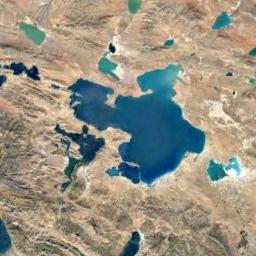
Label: lake